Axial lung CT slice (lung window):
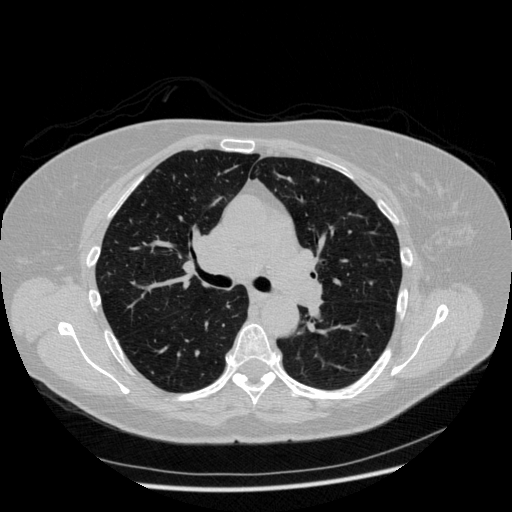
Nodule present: no